Field crop: maize
Growth stage: 1
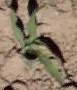
Species: maize